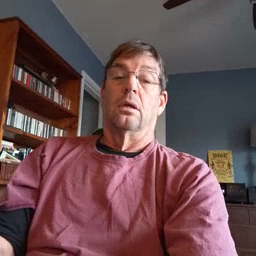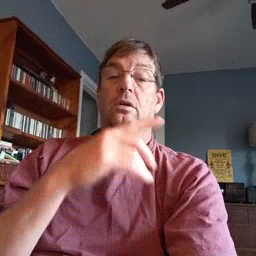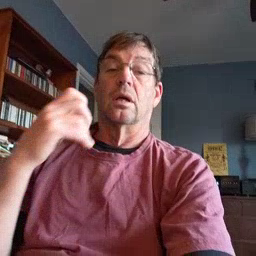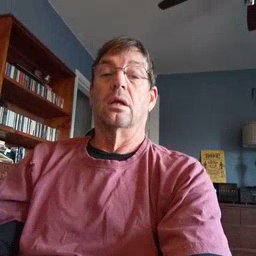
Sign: dry